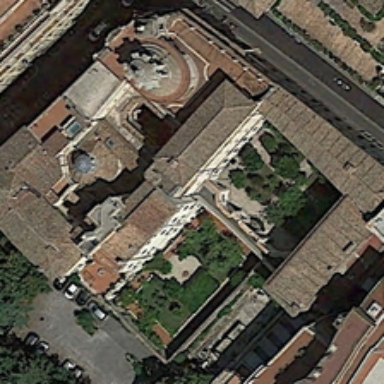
The white church is located in the center of the square .